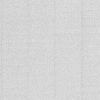
Atmospheric dust classification: dusty